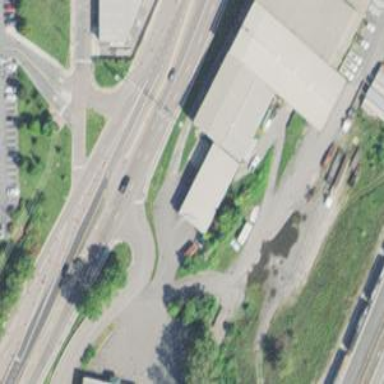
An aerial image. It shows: Stop road.